Group 1:
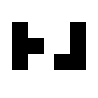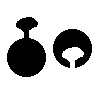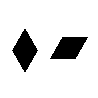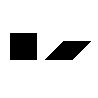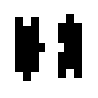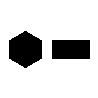
Group 2:
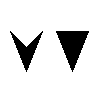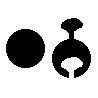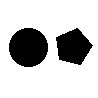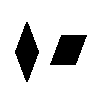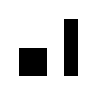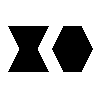
Rule separating the two groups: Shapes have equal perimeter vs. not so.
Concepts: perimeter
Author: Leo Crabbe